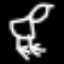
Label: frog